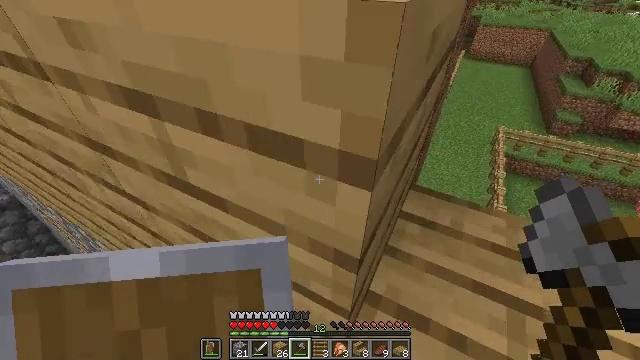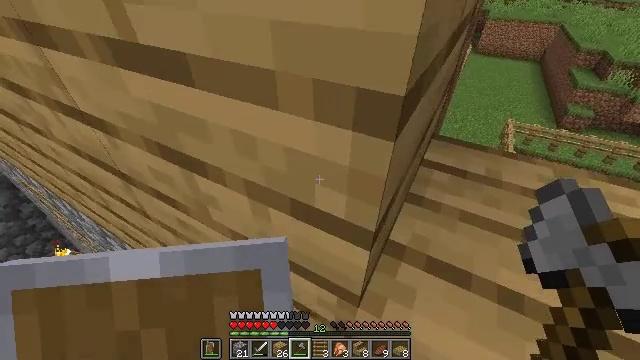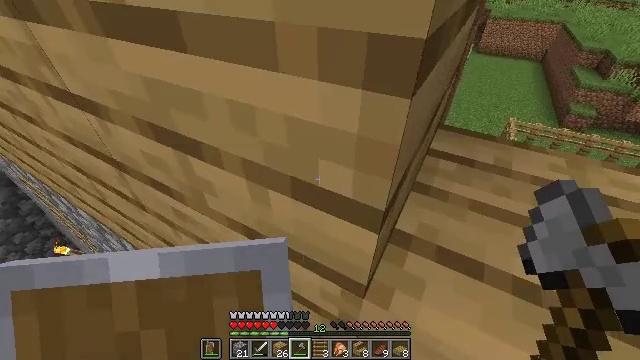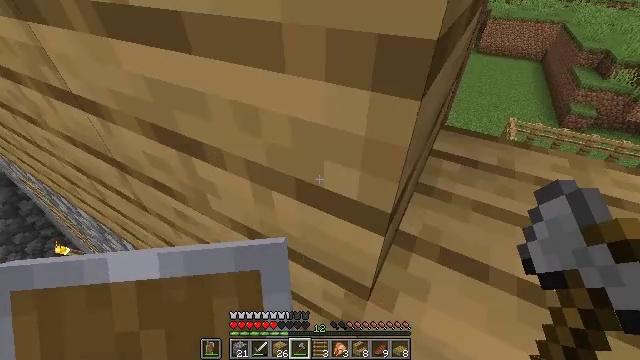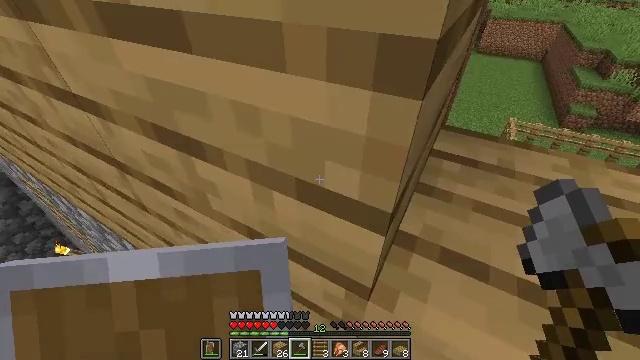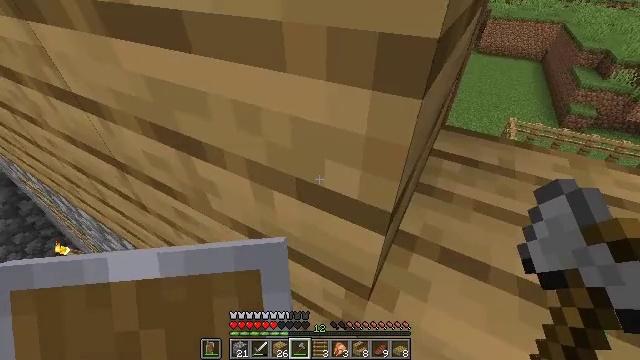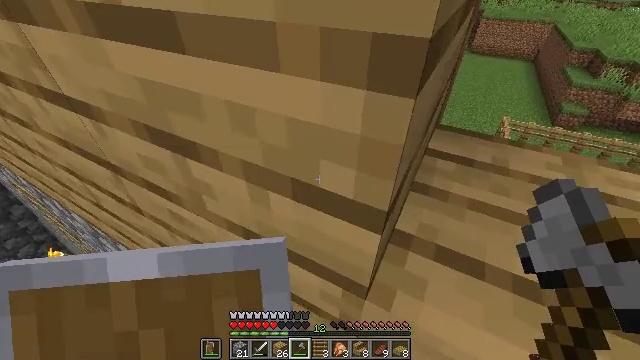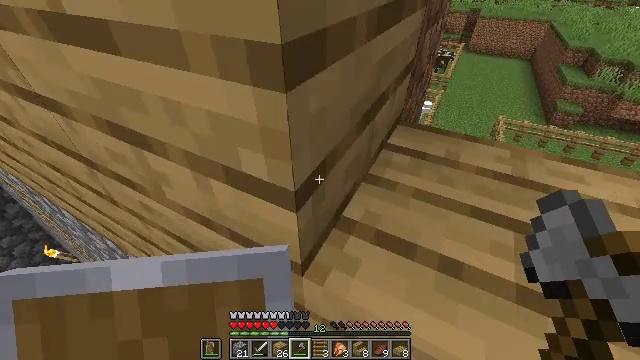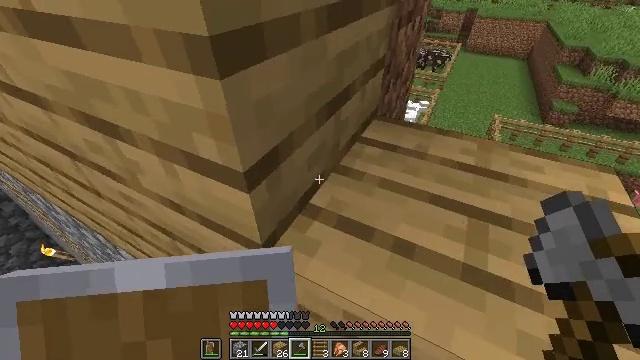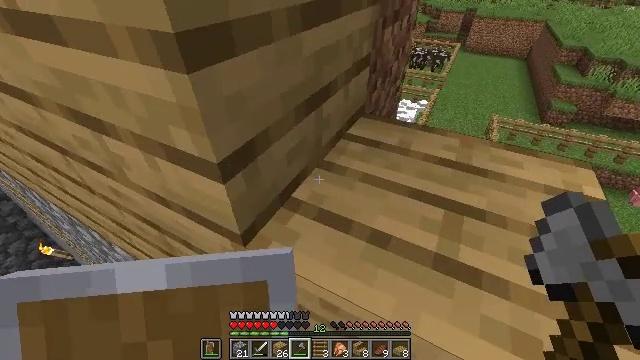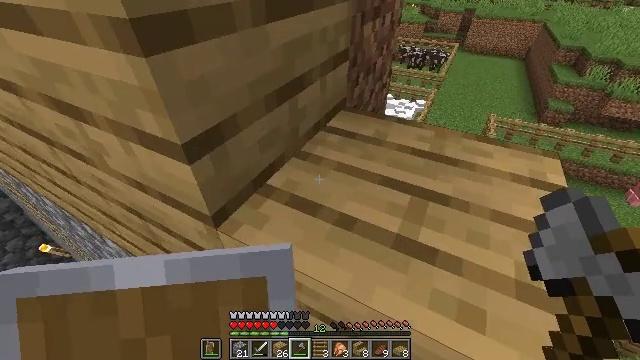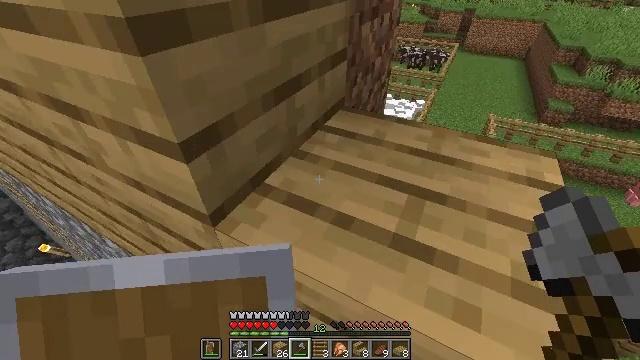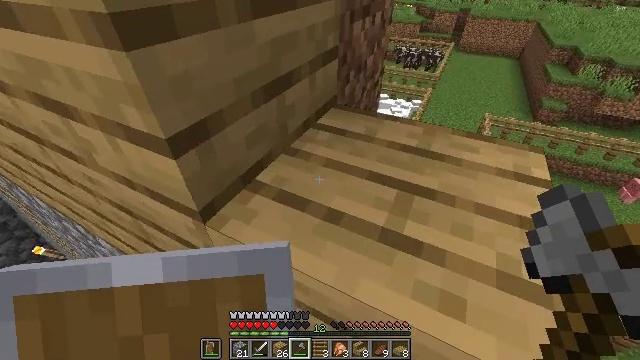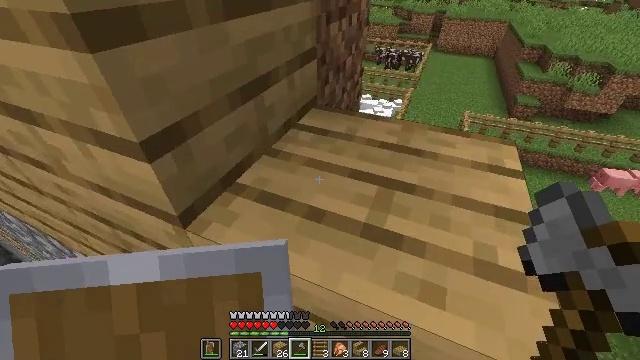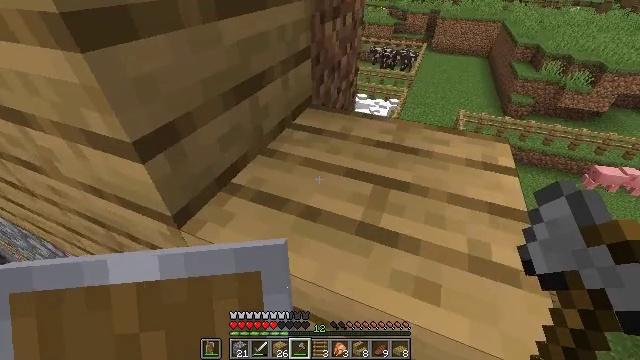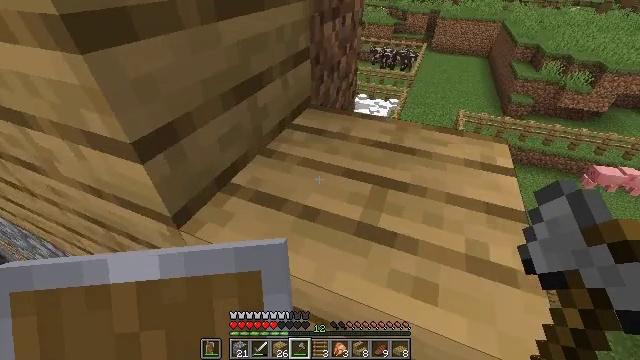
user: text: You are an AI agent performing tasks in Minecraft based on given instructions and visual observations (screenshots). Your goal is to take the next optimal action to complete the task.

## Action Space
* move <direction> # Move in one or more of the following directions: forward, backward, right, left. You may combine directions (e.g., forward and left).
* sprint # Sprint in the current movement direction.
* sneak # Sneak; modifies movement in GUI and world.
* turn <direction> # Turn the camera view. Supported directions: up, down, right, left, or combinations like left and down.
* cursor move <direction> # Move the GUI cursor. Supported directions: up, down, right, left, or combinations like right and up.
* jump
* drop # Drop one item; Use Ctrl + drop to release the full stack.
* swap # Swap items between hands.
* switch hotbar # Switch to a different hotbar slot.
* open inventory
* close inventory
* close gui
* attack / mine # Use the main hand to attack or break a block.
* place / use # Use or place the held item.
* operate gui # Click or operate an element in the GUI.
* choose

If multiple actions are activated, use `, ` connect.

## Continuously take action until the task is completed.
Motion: motion action
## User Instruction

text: Retrieve oak planks from the wooden block.
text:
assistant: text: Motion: no_op
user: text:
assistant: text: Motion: no_op
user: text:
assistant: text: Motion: no_op
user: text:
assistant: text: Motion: no_op
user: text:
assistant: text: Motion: no_op
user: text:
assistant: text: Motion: move right, turn right
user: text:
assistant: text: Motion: move right
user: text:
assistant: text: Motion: move right
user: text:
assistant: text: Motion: no_op
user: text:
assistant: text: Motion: no_op
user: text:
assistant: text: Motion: no_op
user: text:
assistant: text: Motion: no_op
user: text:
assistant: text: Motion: turn right
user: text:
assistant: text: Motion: no_op
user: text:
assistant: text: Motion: jump
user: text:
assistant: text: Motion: jump
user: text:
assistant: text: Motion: jump
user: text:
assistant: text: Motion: jump
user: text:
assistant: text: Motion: move forward, jump
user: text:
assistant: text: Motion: move forward, jump
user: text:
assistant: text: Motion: move forward, turn left
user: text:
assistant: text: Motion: move forward, turn left
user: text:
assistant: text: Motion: move forward
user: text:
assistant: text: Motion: move forward, turn left
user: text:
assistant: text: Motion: turn left
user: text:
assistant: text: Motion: turn left
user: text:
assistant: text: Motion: turn left and down
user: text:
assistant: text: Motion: turn left
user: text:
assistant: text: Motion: turn left
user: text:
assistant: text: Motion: no_op